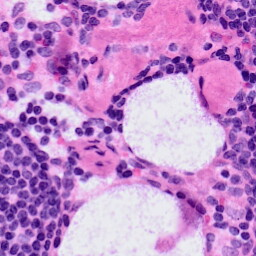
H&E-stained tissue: LymphNode